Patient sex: F
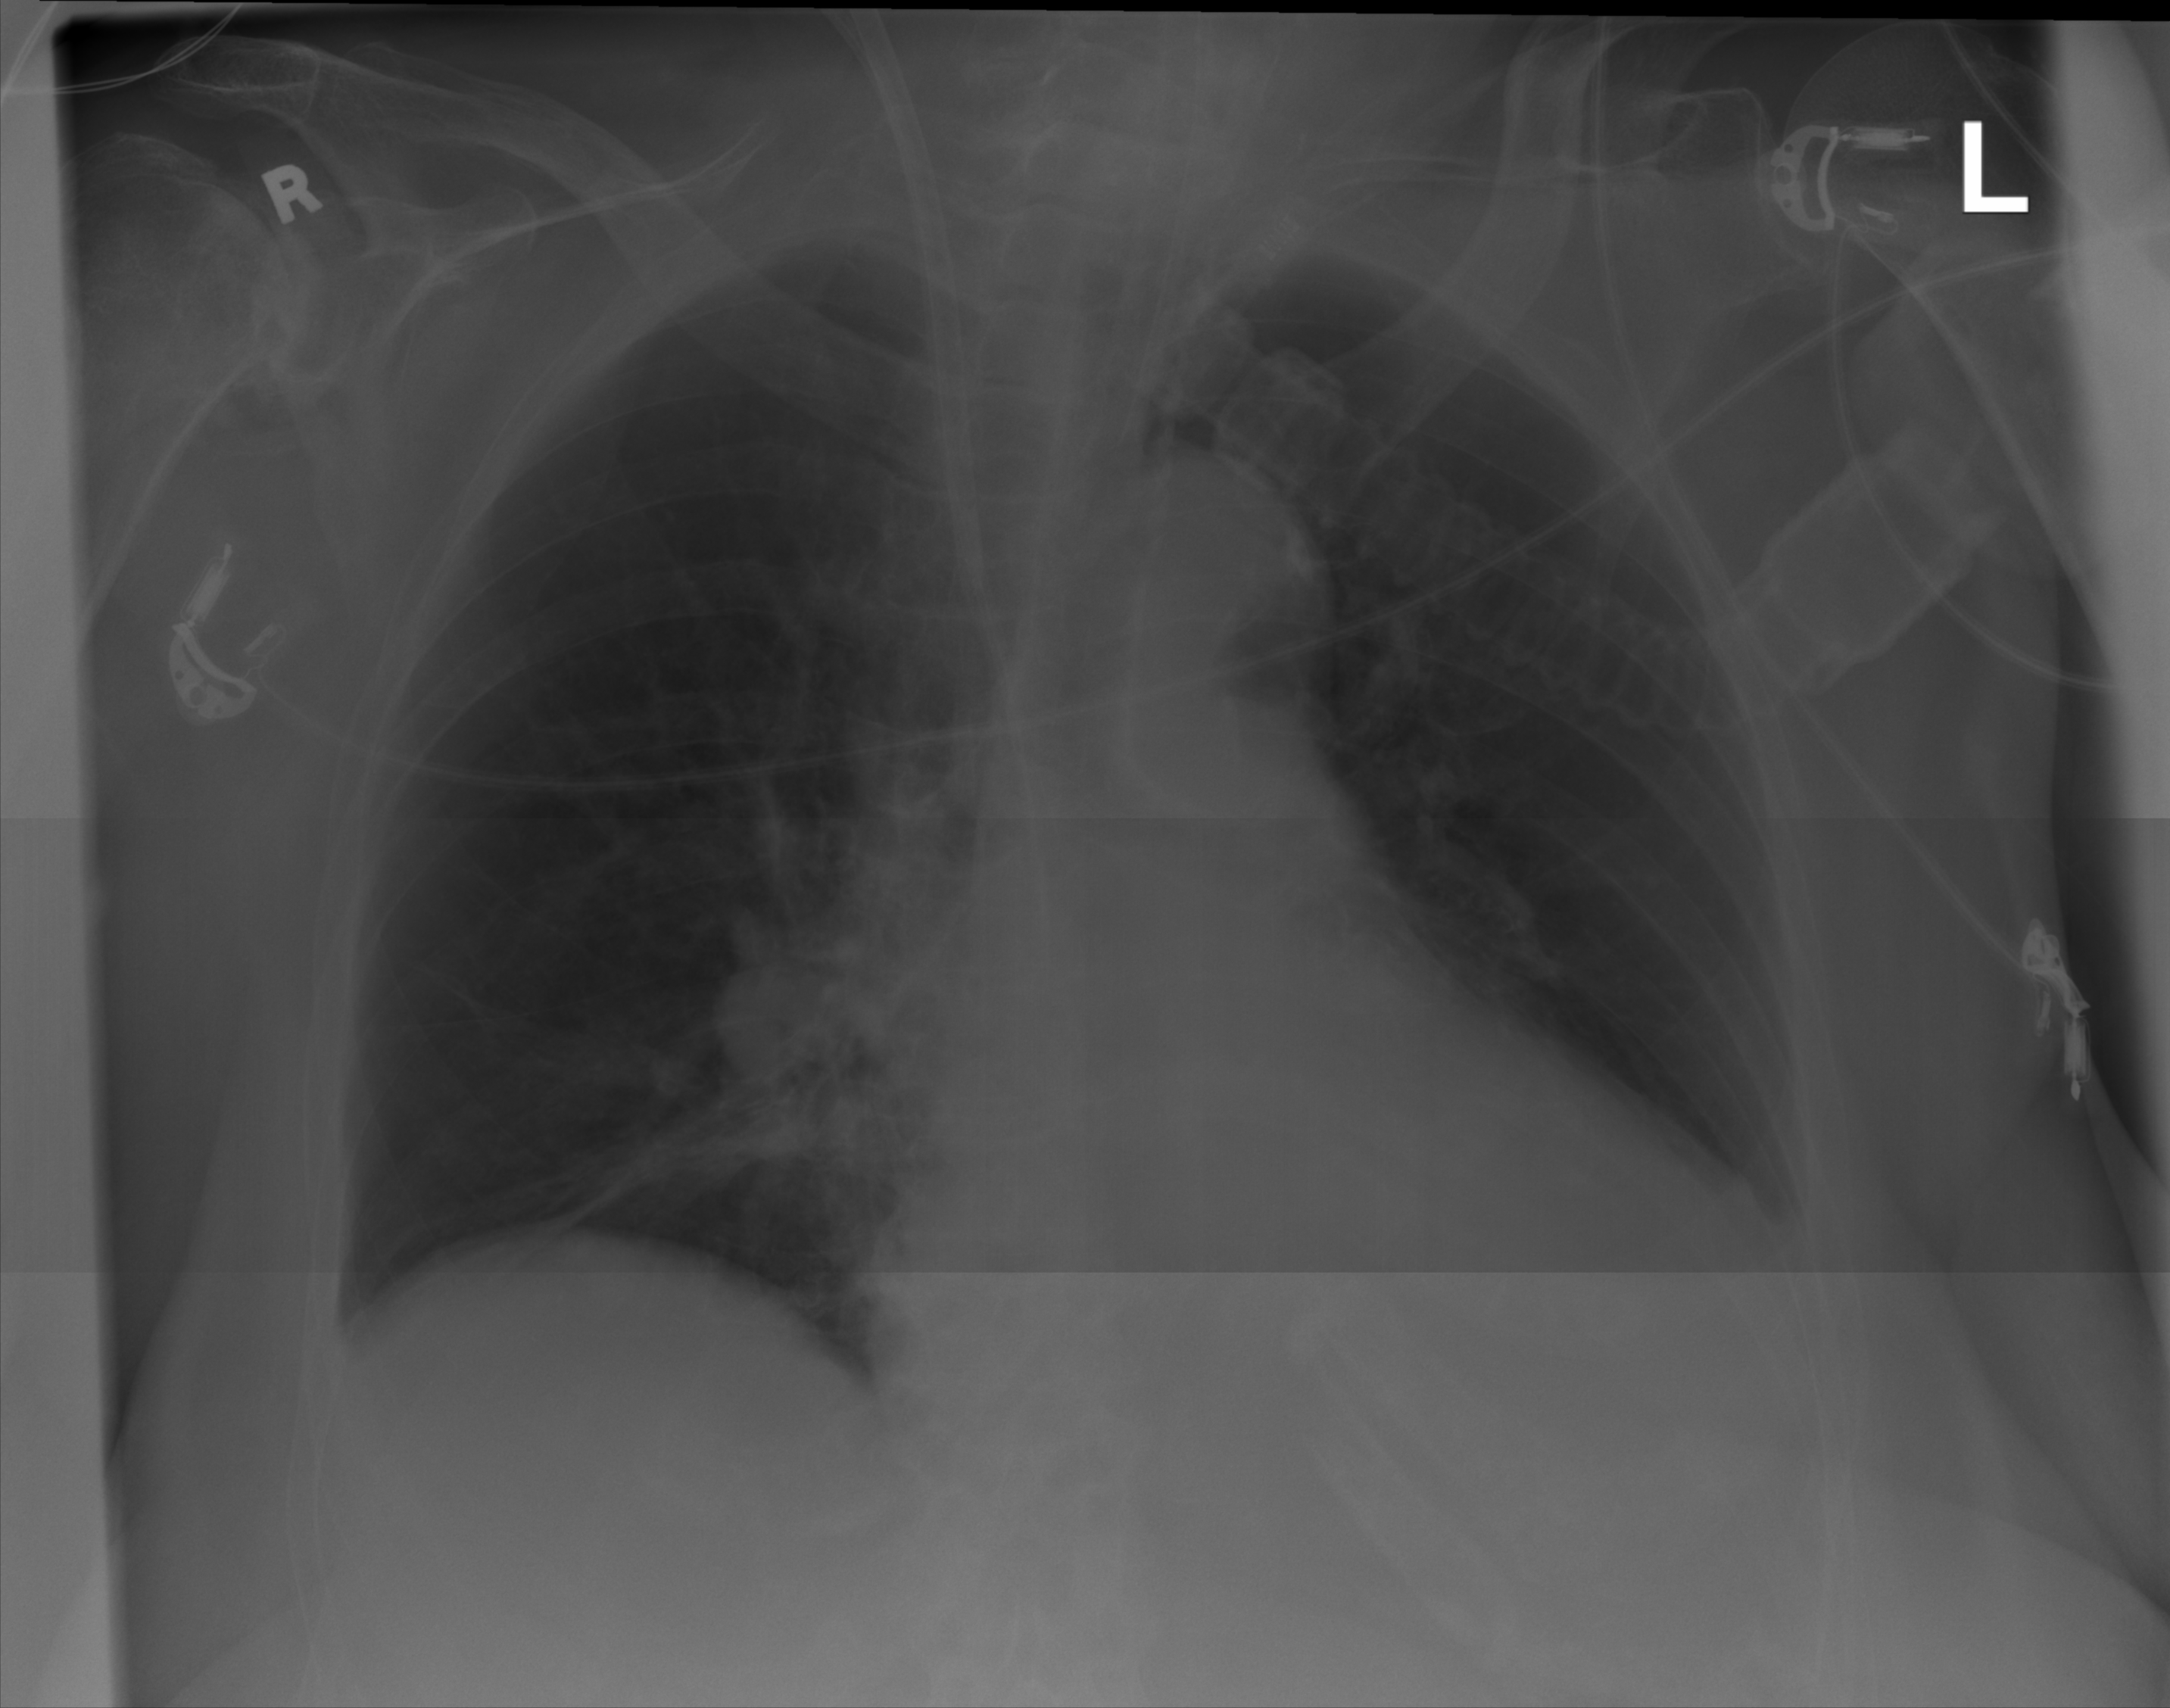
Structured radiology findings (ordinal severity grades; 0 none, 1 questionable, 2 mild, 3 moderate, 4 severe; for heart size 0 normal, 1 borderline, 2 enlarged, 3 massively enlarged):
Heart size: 2
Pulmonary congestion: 0
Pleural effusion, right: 0
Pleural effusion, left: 2
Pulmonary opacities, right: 0
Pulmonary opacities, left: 0
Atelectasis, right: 2
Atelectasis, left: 2